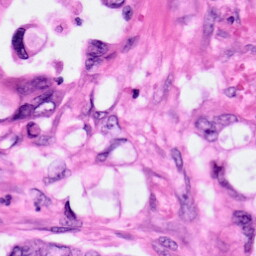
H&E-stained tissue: Pancreatic